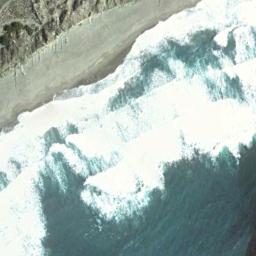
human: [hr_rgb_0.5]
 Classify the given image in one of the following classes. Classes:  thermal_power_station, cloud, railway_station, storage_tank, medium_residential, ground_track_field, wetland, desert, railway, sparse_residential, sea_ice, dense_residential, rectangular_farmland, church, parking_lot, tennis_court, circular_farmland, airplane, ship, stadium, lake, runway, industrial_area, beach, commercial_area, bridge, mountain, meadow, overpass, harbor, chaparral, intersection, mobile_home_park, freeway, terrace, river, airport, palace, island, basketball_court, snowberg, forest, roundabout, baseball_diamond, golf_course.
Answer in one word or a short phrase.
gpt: beach